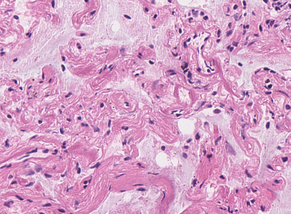
Tumor epithelial tissue: no
Tumor-associated stroma tissue: no
Normal tissue: yes